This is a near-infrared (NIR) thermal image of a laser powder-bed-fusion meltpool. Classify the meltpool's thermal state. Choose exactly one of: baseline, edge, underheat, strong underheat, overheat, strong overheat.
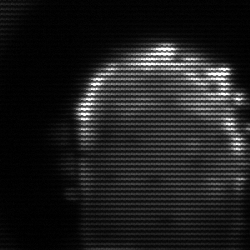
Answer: baseline